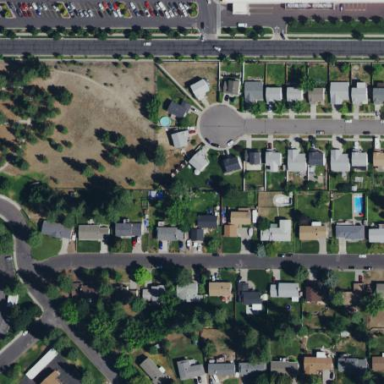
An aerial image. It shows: Single-family residential area.